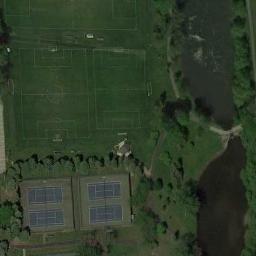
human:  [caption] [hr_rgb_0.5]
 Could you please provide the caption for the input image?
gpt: The tennis court is on the grass next to some trees and river .

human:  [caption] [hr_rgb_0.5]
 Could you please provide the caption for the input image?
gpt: The tennis court on the lawn is surrounded by trees with two ponds next to it .

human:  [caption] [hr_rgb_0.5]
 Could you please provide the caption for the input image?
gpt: There are many buildings of different shapes beside the tennis courts .

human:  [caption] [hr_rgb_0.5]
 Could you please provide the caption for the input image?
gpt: There are two blue and green tennis courts in the lower left corner .

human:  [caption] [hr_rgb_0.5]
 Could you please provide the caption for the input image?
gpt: The tennis courts are on a green meadow beside a lake .